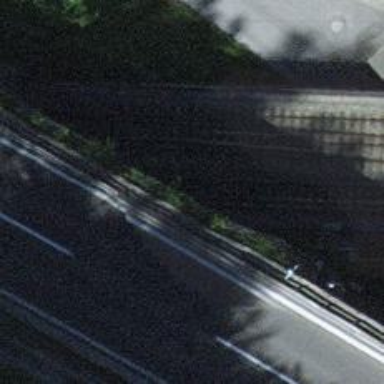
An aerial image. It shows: Single railway track with electrified contact line.